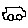
Label: car